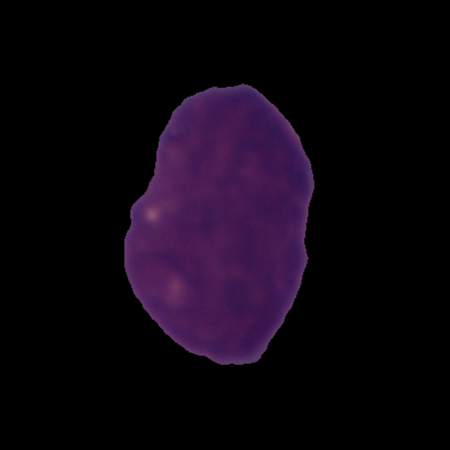
Label: cancer